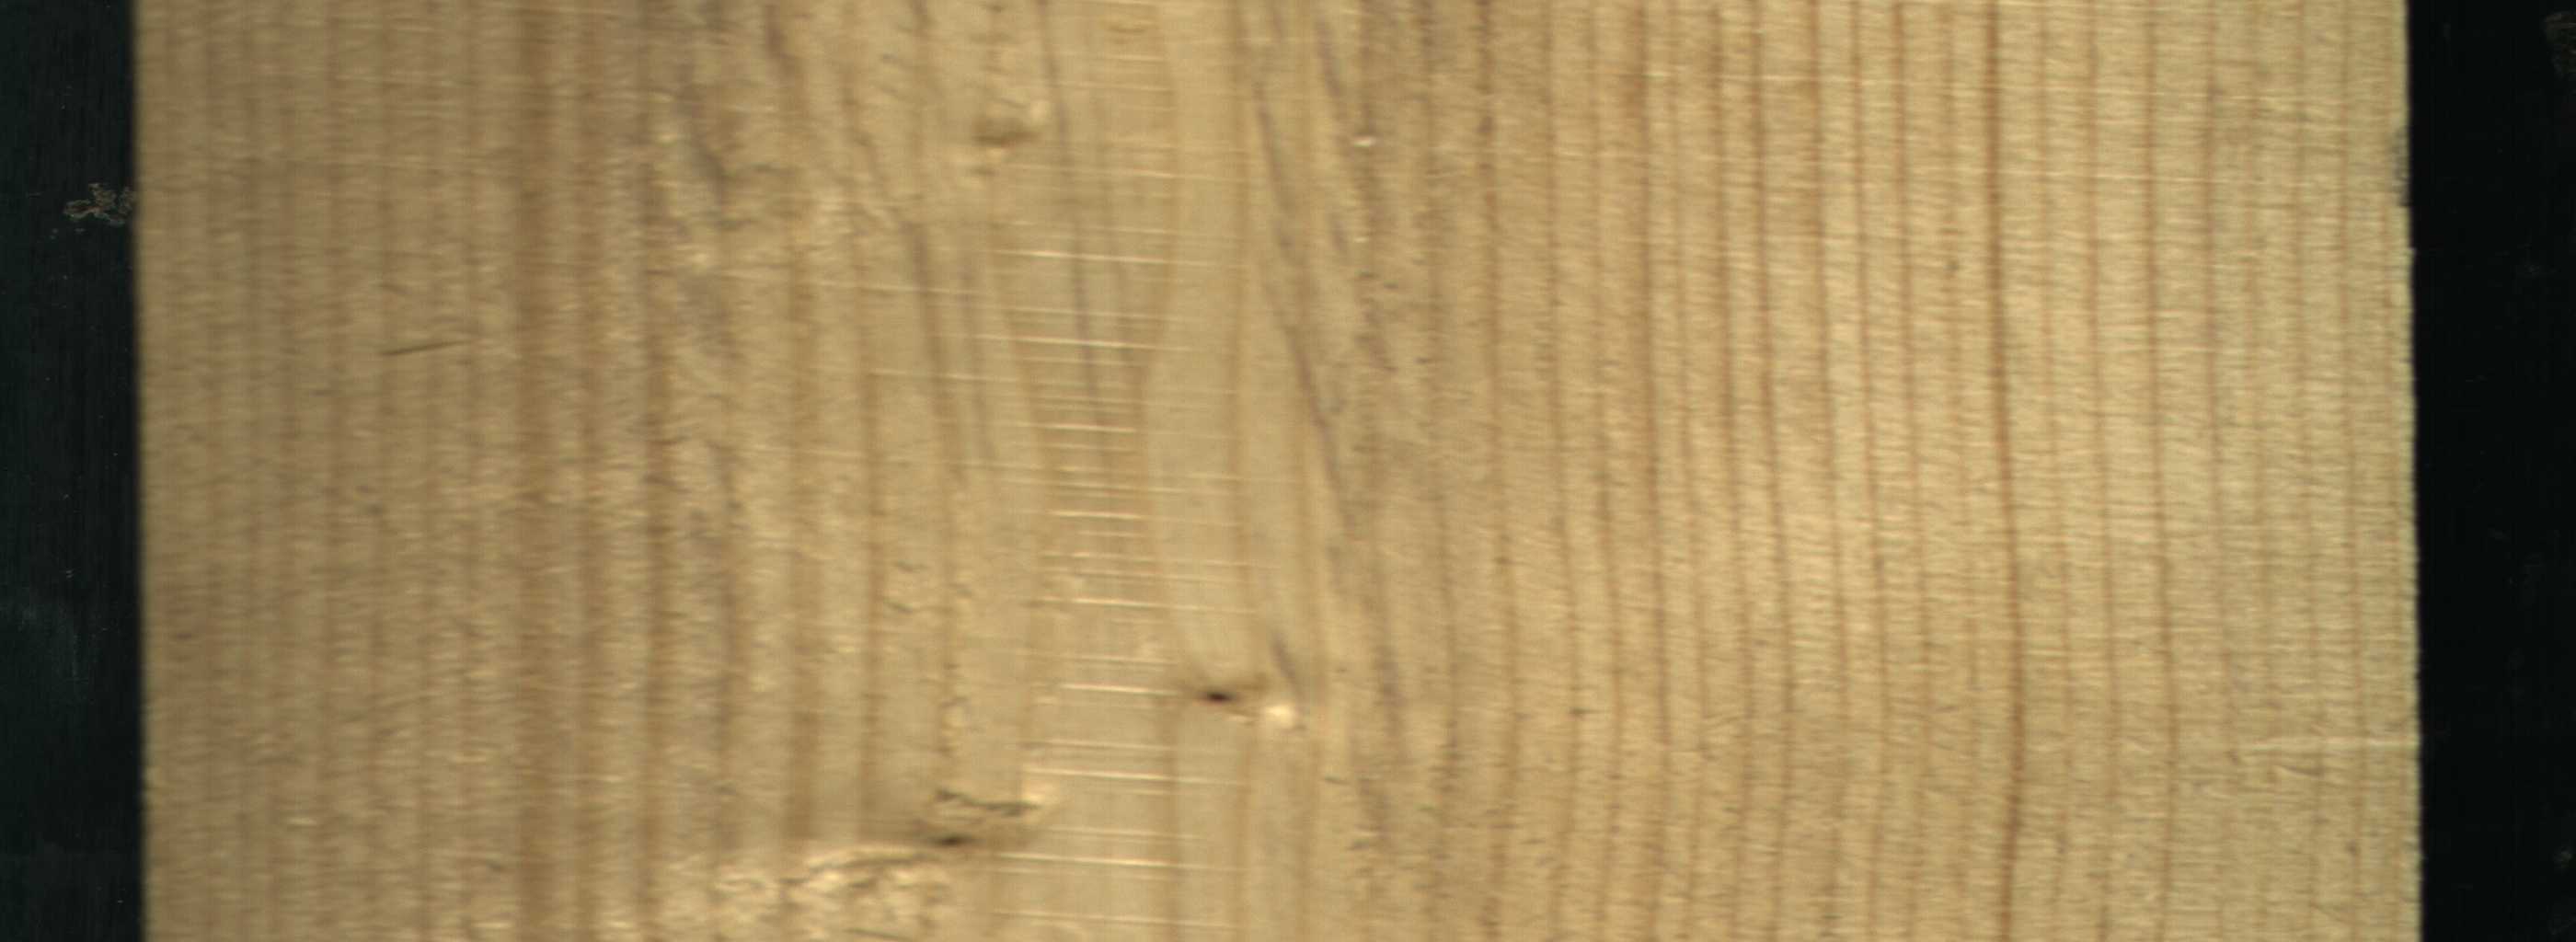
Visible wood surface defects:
Live_Knot
Live_Knot